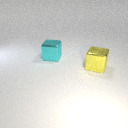
large cyan metal cube behind large yellow metal cube